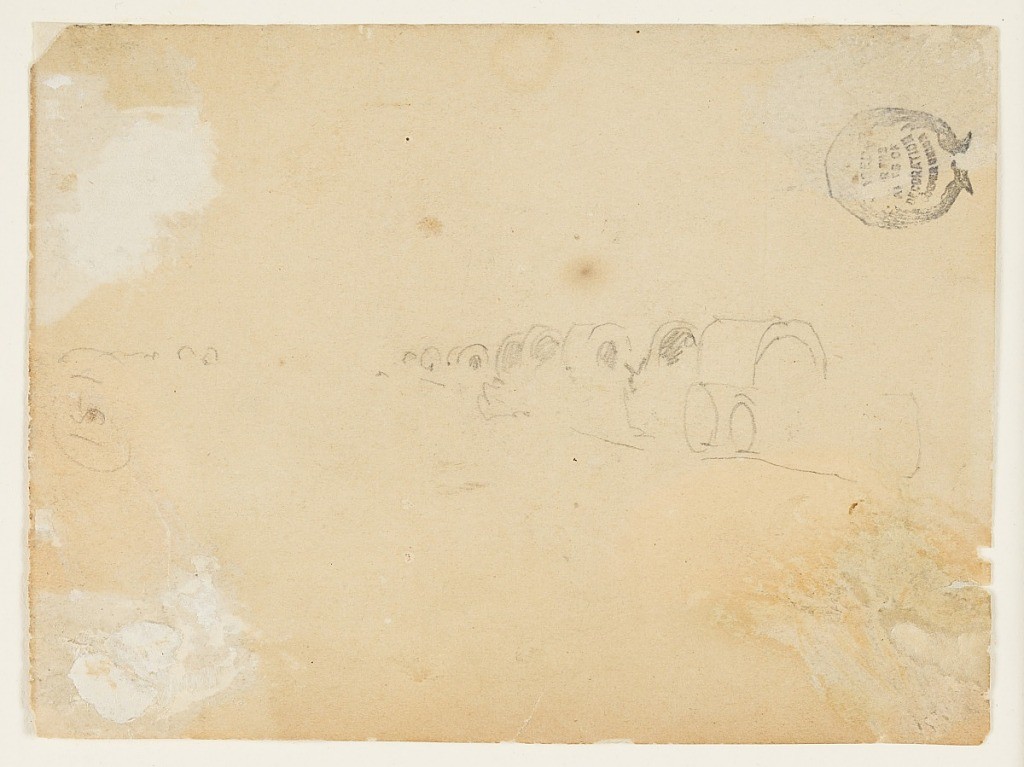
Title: Outline Sketch of a Wagon Train
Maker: Winslow Homer, American, 1836–1910
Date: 1862
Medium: Graphite on wove paper, laid down on gray paper
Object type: Drawing
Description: Vertical view showing outline of a wagon train.